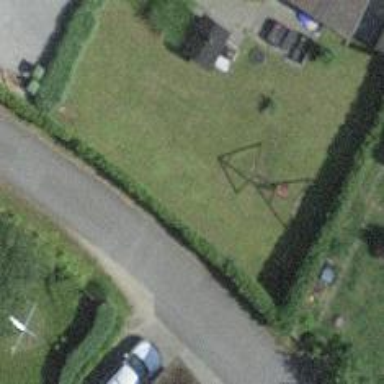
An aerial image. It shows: Hedge acting as barrier.